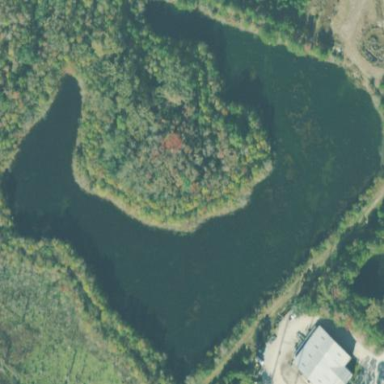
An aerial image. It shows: Serene pond surrounded by nature.